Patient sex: M
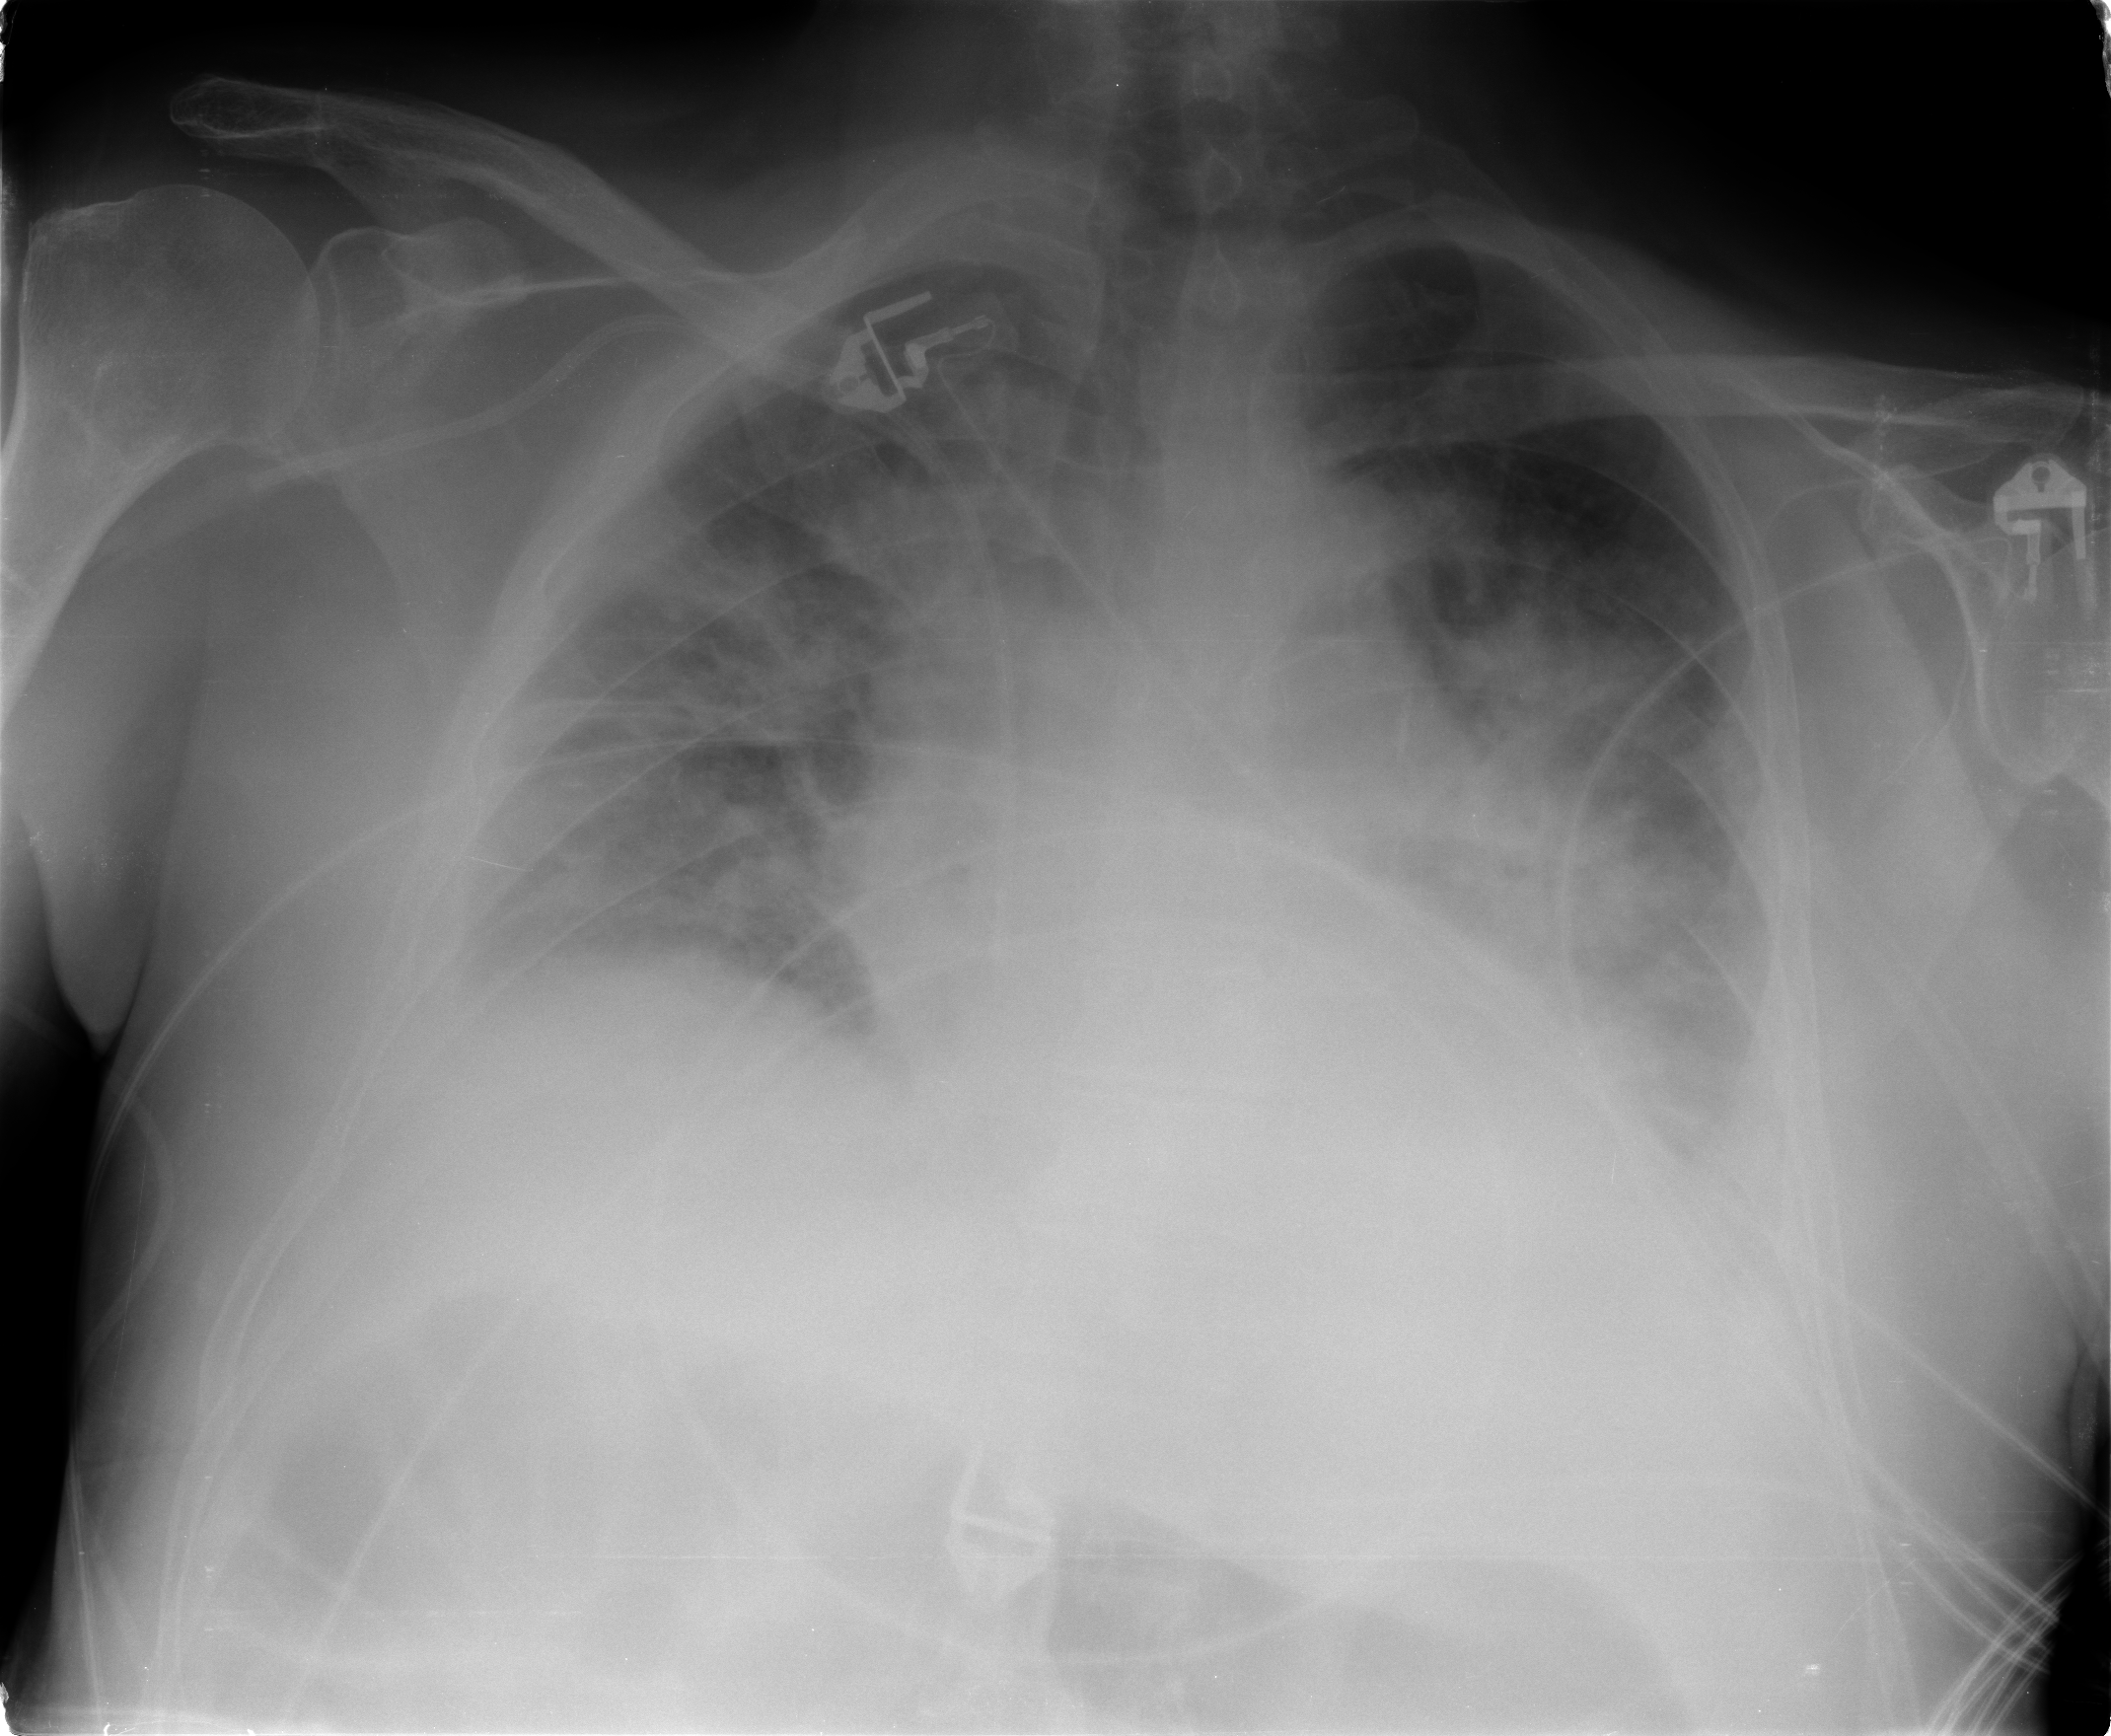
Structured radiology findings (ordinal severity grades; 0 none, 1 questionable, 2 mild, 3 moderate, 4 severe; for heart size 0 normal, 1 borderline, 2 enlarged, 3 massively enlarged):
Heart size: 2
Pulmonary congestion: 3
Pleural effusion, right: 2
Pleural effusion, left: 2
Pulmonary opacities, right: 3
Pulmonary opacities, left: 3
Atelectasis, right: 3
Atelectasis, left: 3